Field crop: maize
Growth stage: 1
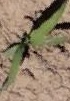
Species: maize